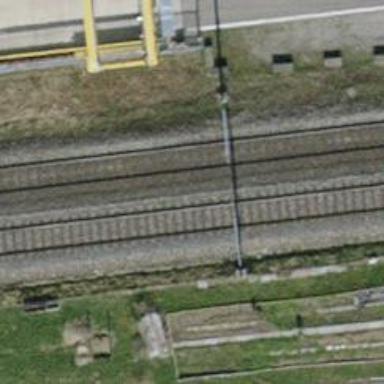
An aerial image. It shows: Solitary milestone along the railway.